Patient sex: F
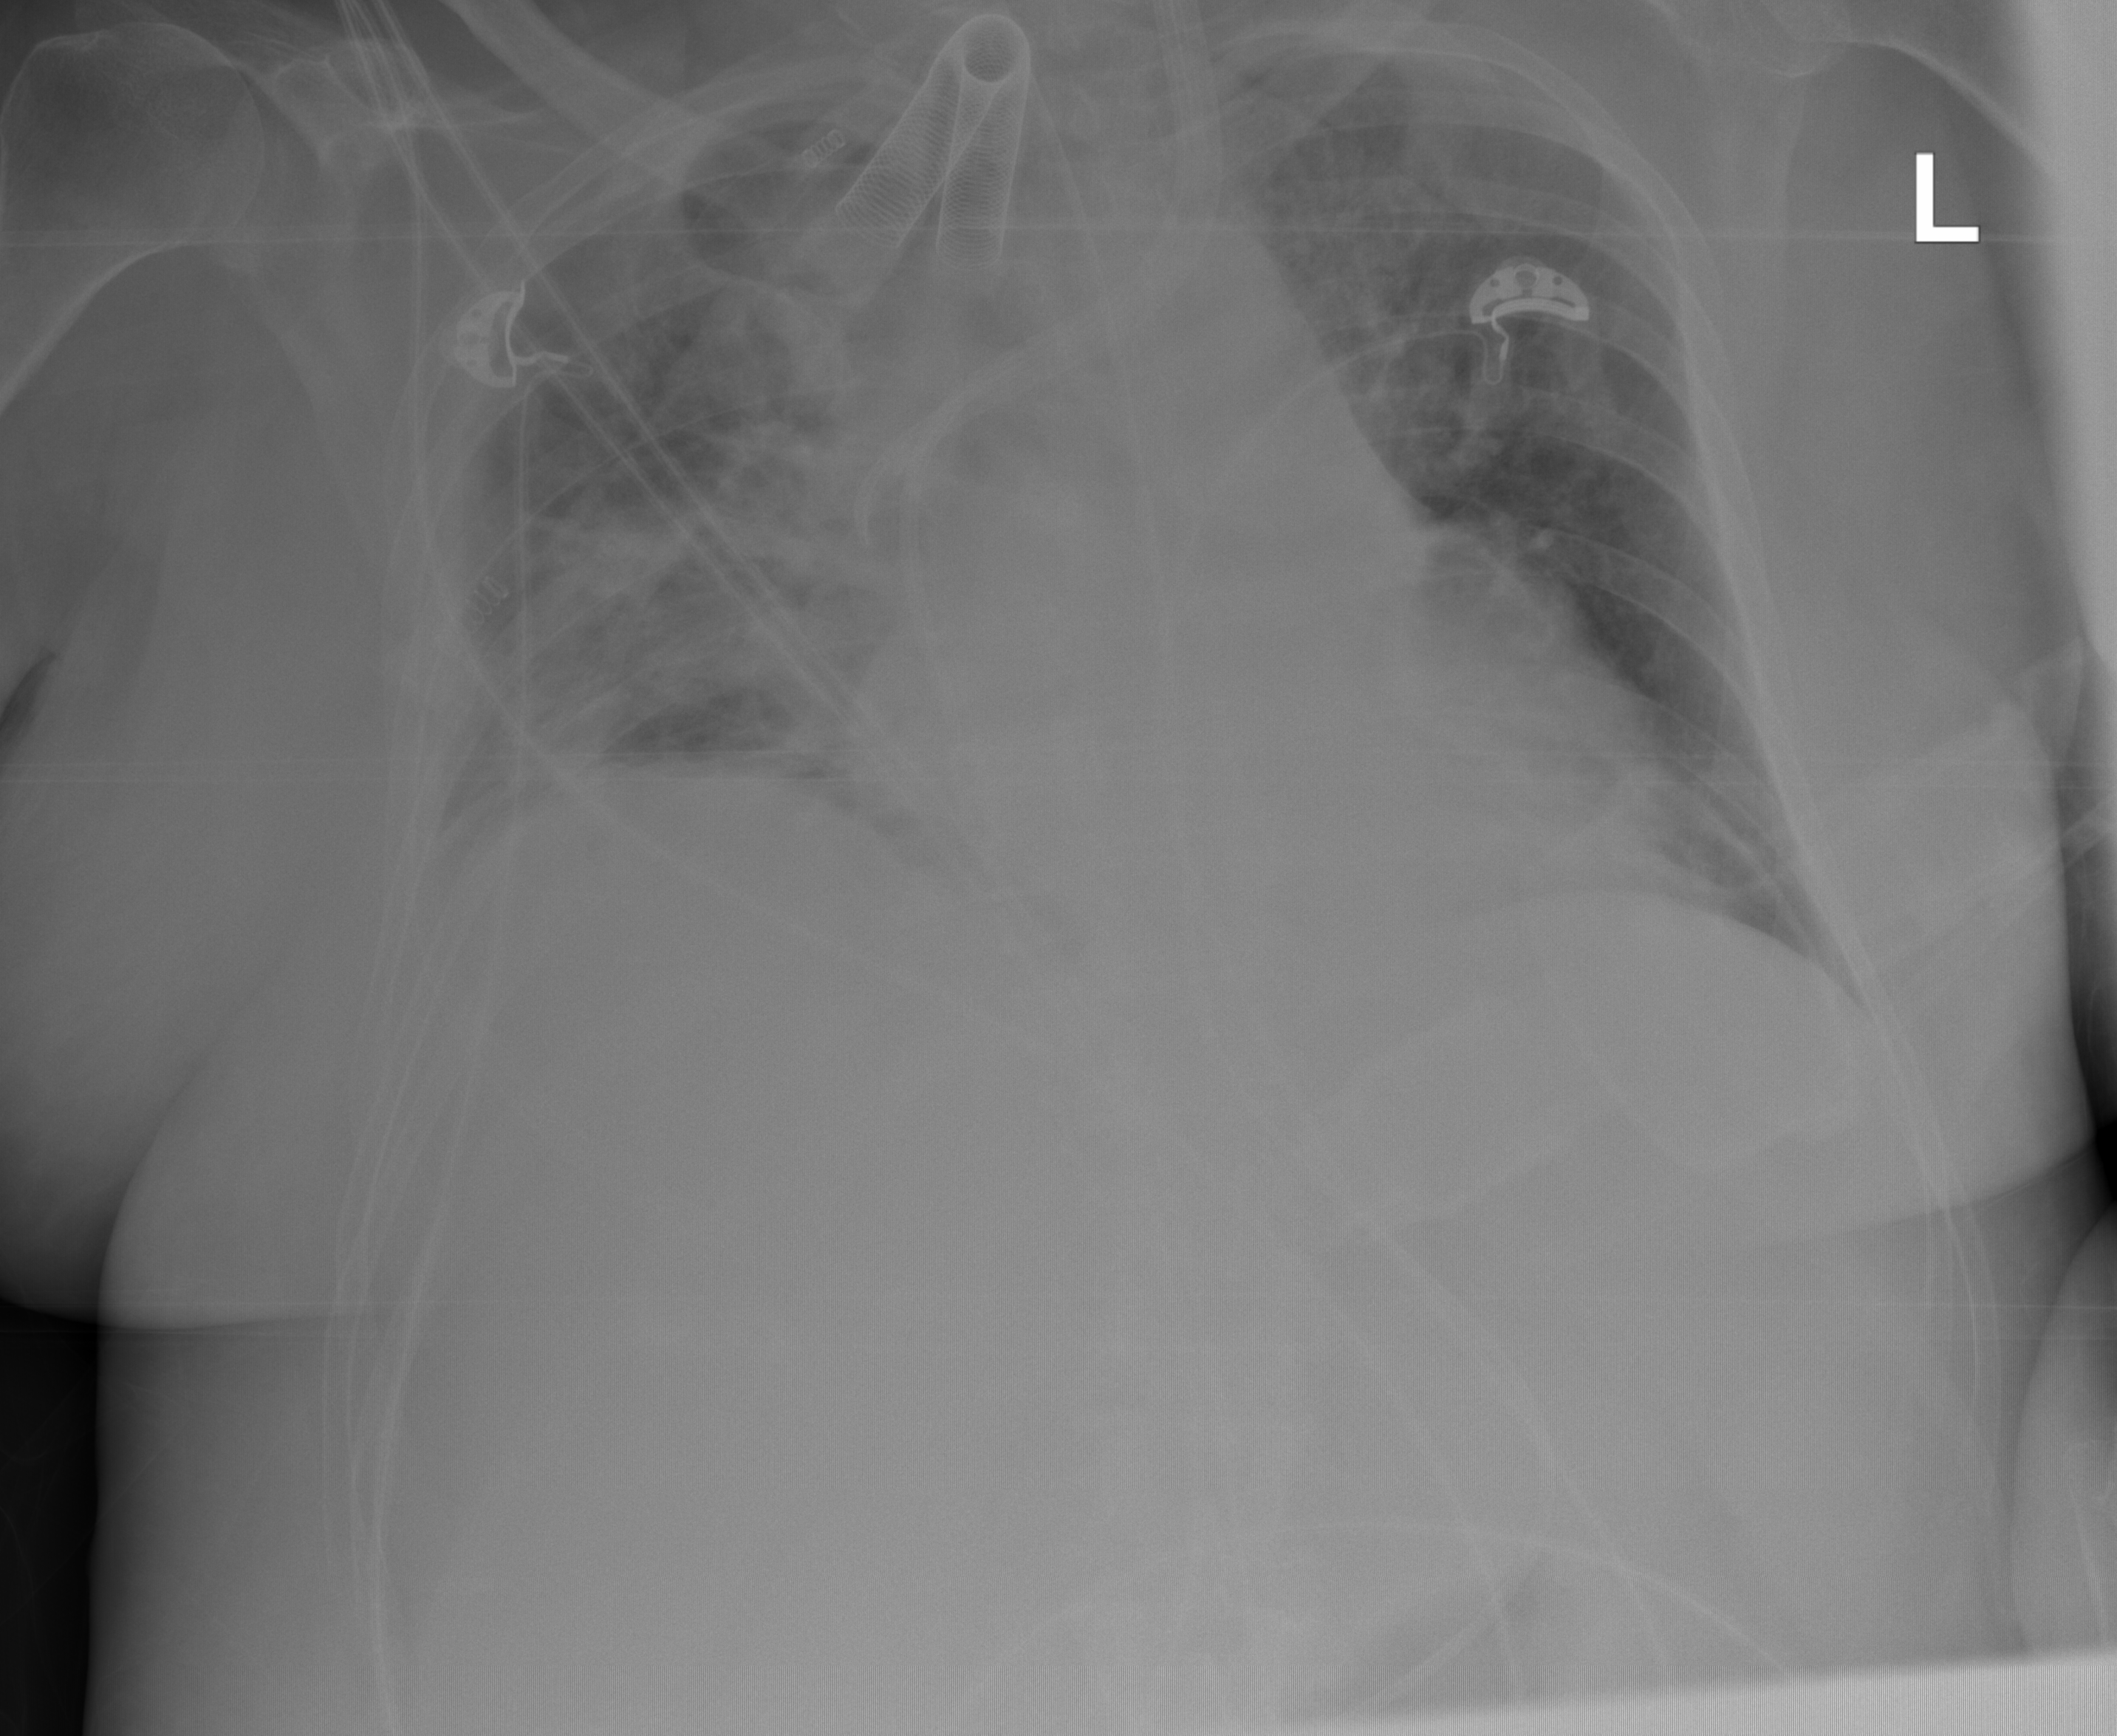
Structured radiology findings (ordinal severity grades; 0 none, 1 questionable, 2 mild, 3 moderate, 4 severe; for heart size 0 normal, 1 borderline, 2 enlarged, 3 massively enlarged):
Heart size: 2
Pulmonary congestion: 2
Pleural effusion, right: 2
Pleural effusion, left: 1
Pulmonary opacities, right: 2
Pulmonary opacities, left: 2
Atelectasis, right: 2
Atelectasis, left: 2